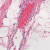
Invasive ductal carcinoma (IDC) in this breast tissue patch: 0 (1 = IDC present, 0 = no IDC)